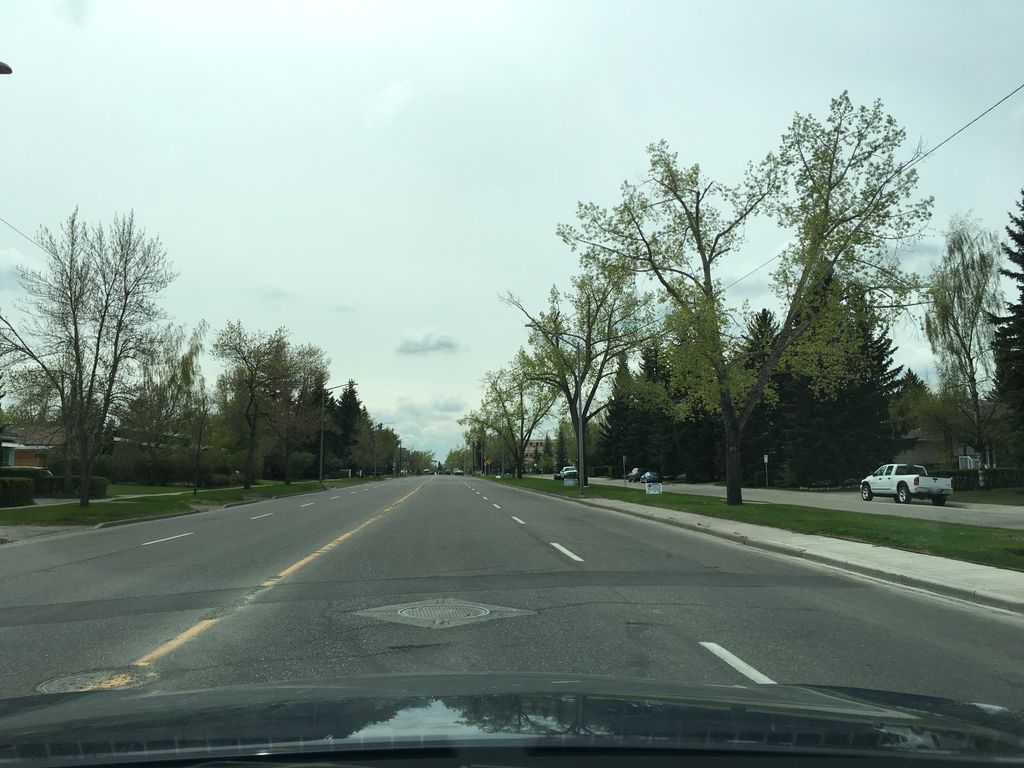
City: calgary